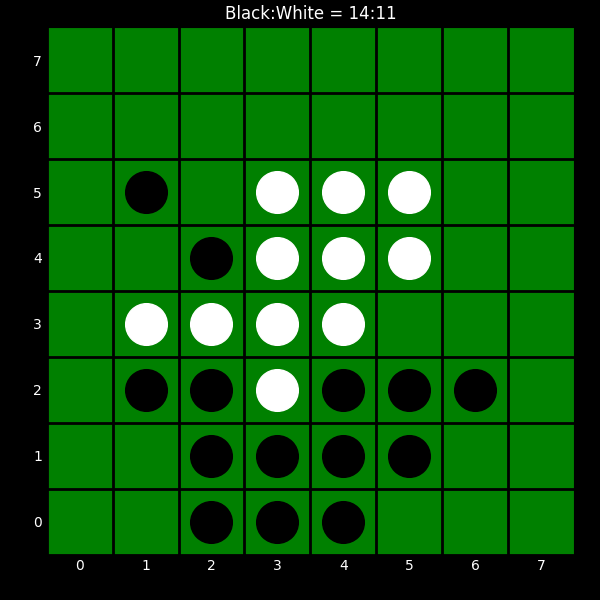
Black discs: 14
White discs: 11